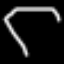
Label: diamond